Question: How to set a custom window's frame header?
Instead of this blue header I want to use a texture from image.
code:
'''
final JFrame frame = new JFrame();
BufferedImage image = ImageIO.read(new File("d:/texture.bmp"));
'''
default window:

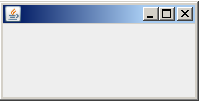
Answer: I do not think that you can do anything about the colors or images in the title bar of a JFrame, at least not without using native code to implement a platform-specific solution. That is because JFrame actually uses your native windowing system to create the window.
As for internal frames, it would make sense for you to be able to customize it, since it is a component rendered inside of a window that is controlled by Java. Indeed, there are plenty of <URL> that you can set in your UI manager.
You cannot place an image over there. However you can try <URL>.
Here is something i did by trying out looks and feel :
'''
import javax.swing.*;
import javax.swing.plaf.*;
import javax.swing.plaf.metal.*;
public class TitleColor
{
public static void main_helper (String args[])
{
JFrame f = new JFrame ();
f.setDefaultCloseOperation
(
JFrame.DISPOSE_ON_CLOSE
);
f.setSize (300, 300);
f.setLocationRelativeTo (null);
f.setUndecorated ( true );
f.getRootPane ().setWindowDecorationStyle
(
JRootPane.FRAME
);
JPanel panel = new JPanel ();
panel.setBackground ( java.awt.Color.white );
f.setContentPane ( panel );
DefaultMetalTheme z =
new DefaultMetalTheme ()
{
//inactive title color
public ColorUIResource
getWindowTitleInactiveBackground()
{
return new ColorUIResource
(java.awt.Color.orange);
}
//active title color
public ColorUIResource
getWindowTitleBackground()
{
return new ColorUIResource
(java.awt.Color.orange);
}
//start ActiveBumps
public ColorUIResource
getPrimaryControlHighlight()
{
return new ColorUIResource
(java.awt.Color.orange);
}
public ColorUIResource
getPrimaryControlDarkShadow()
{
return new ColorUIResource
(java.awt.Color.orange);
}
public ColorUIResource
getPrimaryControl()
{
return new ColorUIResource
(java.awt.Color.orange);
}
//end ActiveBumps
//start inActiveBumps
public ColorUIResource
getControlHighlight ()
{
return new ColorUIResource
(java.awt.Color.orange);
}
public ColorUIResource
getControlDarkShadow ()
{
return new ColorUIResource
(java.awt.Color.orange);
}
public ColorUIResource
getControl ()
{
return new ColorUIResource
(java.awt.Color.orange);
}
//end inActiveBumps
};
MetalLookAndFeel.setCurrentTheme
(
z
);
try
{
UIManager.setLookAndFeel
(
new MetalLookAndFeel ()
);
}
catch (Exception e)
{
e.printStackTrace ();
}
SwingUtilities.updateComponentTreeUI (f);
f.setVisible (true);
}
public static void main (final String args[])
{
SwingUtilities.invokeLater
(
new Runnable ()
{
public void run ()
{
main_helper ( args );
}
}
);
}
}
'''